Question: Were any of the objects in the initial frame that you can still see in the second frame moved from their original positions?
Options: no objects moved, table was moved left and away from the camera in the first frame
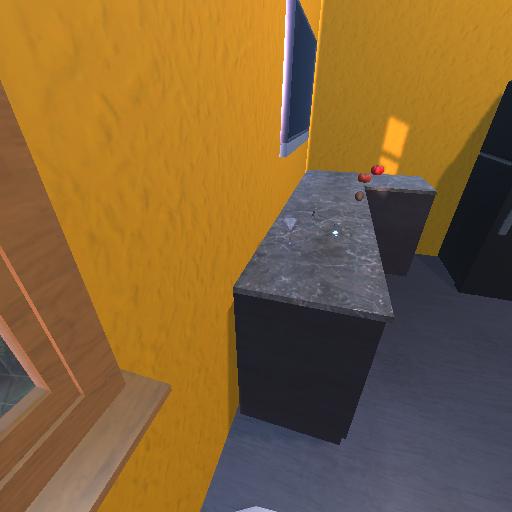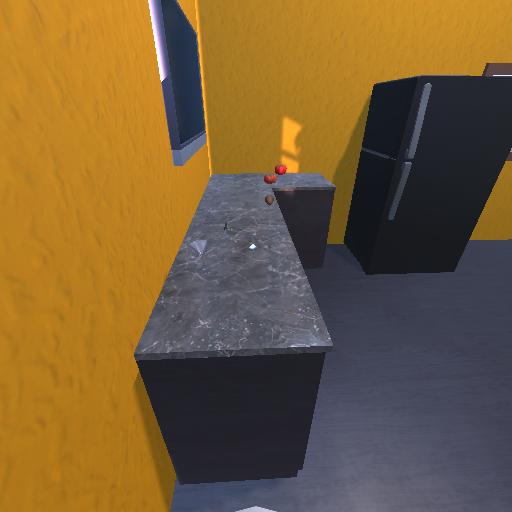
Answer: no objects moved